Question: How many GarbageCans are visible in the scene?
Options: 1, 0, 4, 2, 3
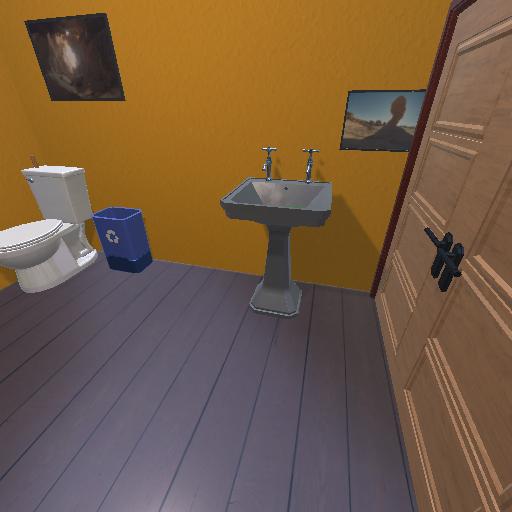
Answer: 1